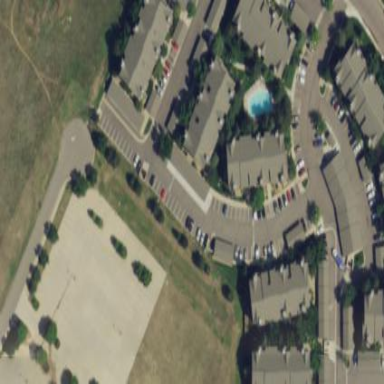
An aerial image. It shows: Condominium in residential area.